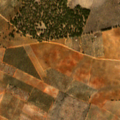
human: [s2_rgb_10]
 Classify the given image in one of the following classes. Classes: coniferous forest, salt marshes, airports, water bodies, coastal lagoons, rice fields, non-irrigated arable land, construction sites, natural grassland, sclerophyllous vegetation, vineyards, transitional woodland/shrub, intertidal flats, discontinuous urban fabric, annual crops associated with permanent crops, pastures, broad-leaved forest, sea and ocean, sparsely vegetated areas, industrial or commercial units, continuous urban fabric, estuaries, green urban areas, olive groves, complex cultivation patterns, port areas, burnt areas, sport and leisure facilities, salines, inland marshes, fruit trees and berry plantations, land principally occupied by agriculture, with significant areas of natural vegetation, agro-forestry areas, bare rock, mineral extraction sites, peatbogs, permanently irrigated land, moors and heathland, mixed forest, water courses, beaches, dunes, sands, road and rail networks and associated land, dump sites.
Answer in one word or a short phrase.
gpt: non-irrigated arable land, olive groves, agro-forestry areas